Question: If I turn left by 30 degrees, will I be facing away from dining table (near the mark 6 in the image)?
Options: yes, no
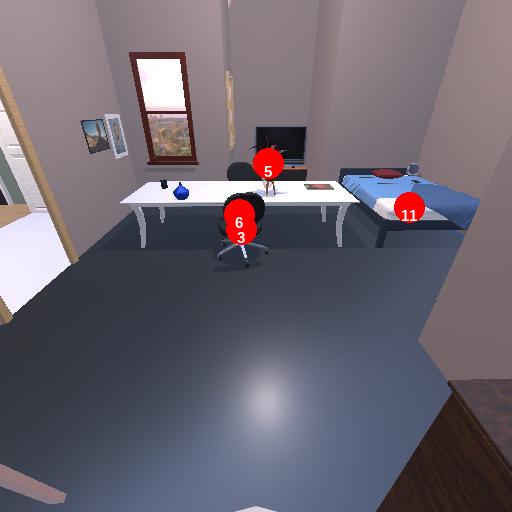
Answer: yes